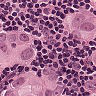
Metastatic tissue present: yes